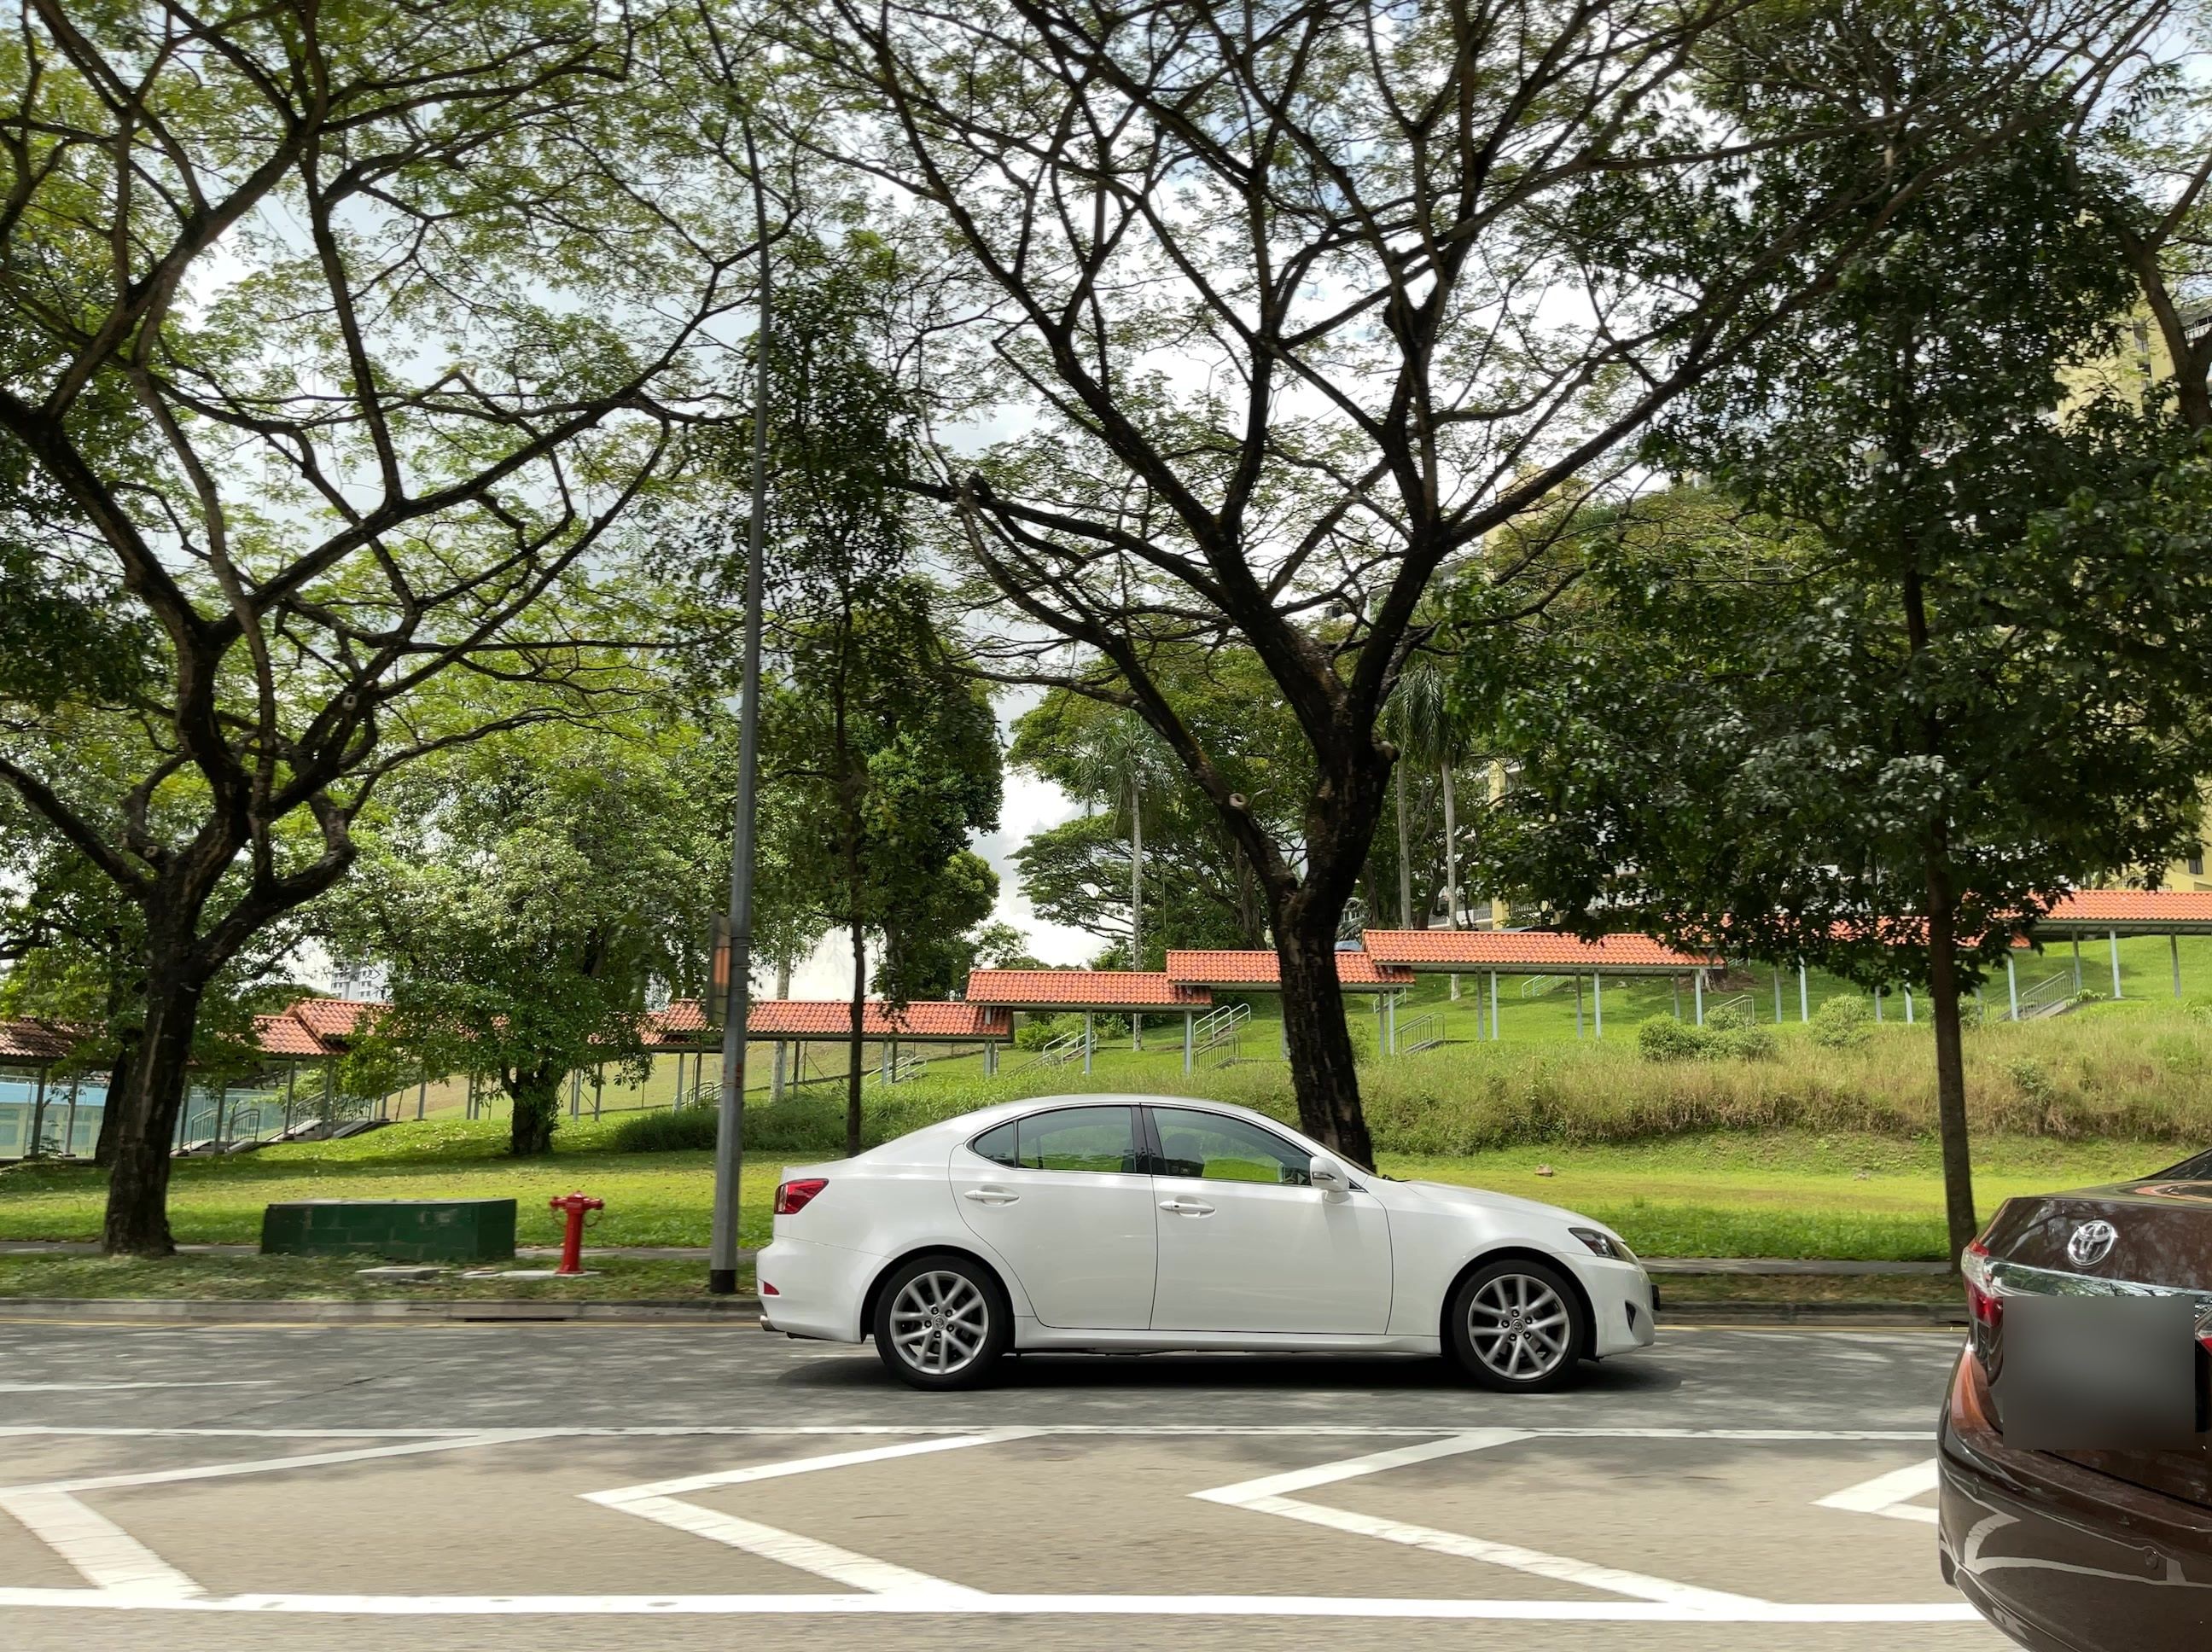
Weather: cloudy
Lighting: day
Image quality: good
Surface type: walking surface
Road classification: trunk
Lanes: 2
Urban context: urban centre
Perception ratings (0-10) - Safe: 5.7, Lively: 7.93, Beautiful: 7.49, Boring: 3.08, Depressing: 2.89, Wealthy: 4.39